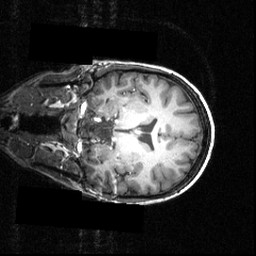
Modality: T1w
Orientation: coronal
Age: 21
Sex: female
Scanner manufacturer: siemens
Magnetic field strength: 3.951 T
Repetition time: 1.5 s
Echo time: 0.00335 s